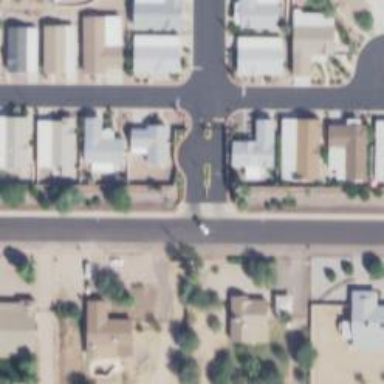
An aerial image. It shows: Residential road with sidewalk on the left side.